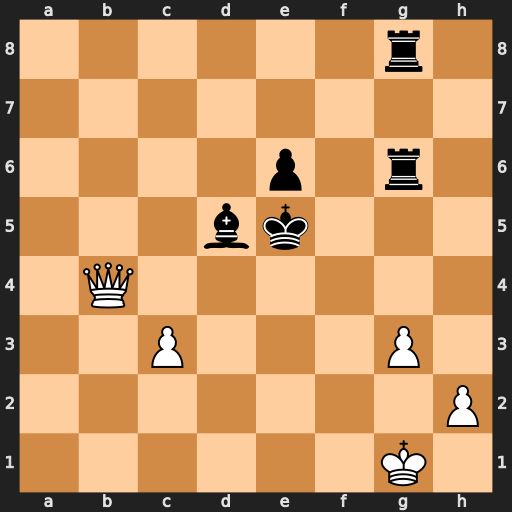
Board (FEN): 6r1/8/4p1r1/3bk3/1Q6/2P3P1/7P/6K1
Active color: w
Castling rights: -
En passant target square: -
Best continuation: Qf4#